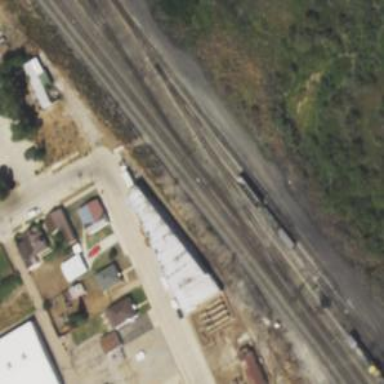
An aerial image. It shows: Railway siding with rails.